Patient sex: M
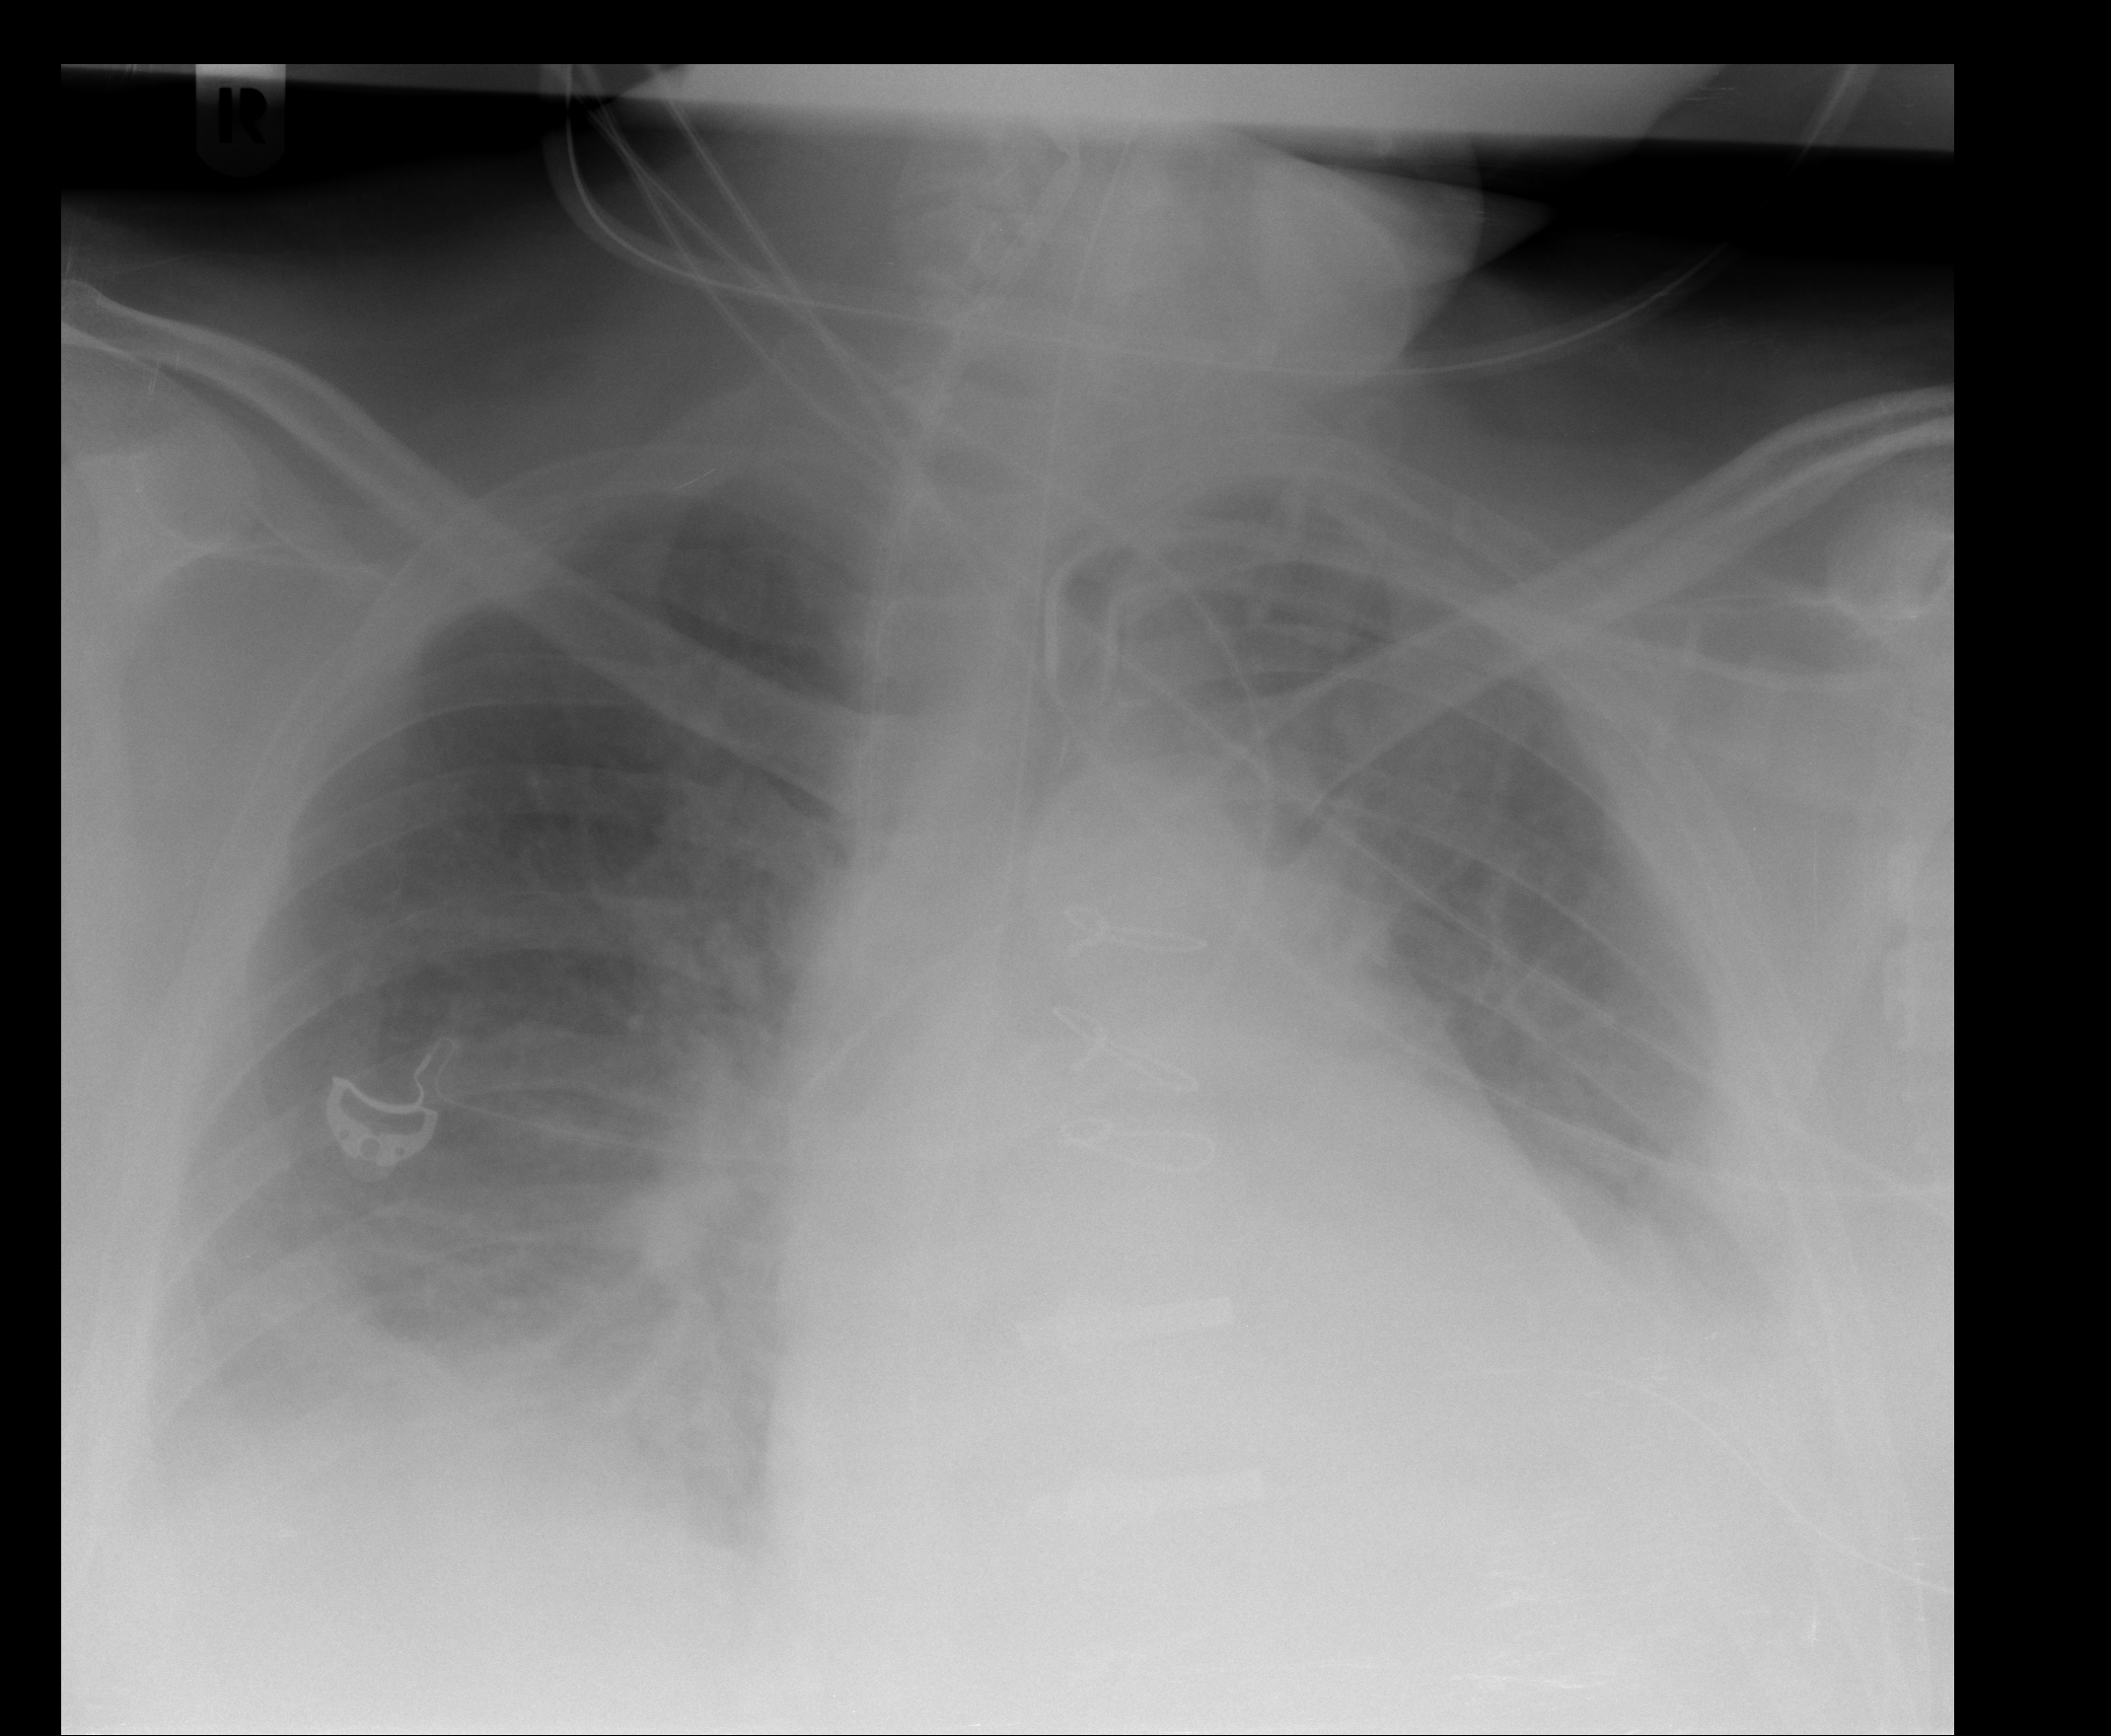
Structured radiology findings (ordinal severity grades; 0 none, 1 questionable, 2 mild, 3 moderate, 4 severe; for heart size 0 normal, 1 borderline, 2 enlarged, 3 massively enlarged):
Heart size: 2
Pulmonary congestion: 0
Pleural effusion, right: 3
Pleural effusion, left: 3
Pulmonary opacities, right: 0
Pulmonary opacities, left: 0
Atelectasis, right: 2
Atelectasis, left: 2